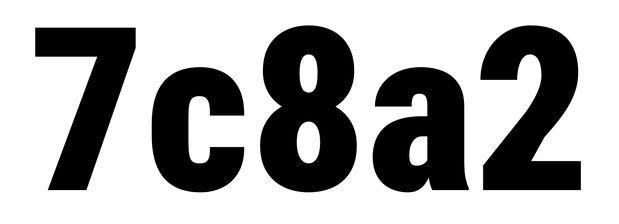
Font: Roboto_Condensed_Black